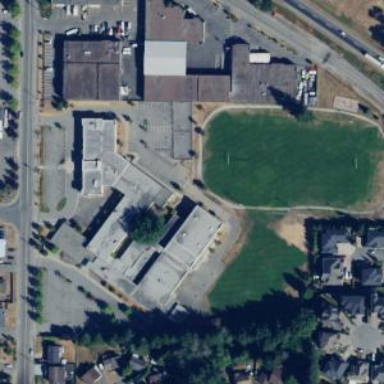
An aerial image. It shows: Civic school.